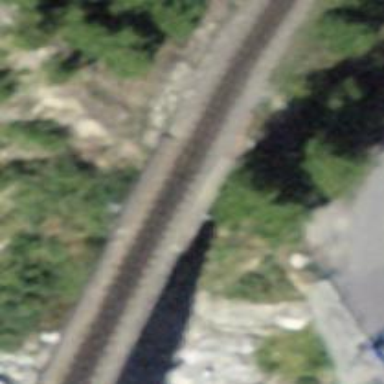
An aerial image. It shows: Narrow-gauge railway bridge on preserved railway line.